Interaction volume radius: 10 \u00c5
Interaction volume height: 30 \u00c5
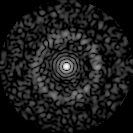
Disorder parameter: 0.848